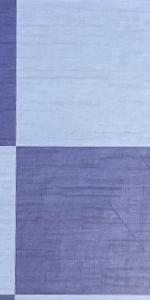
Label: Empty